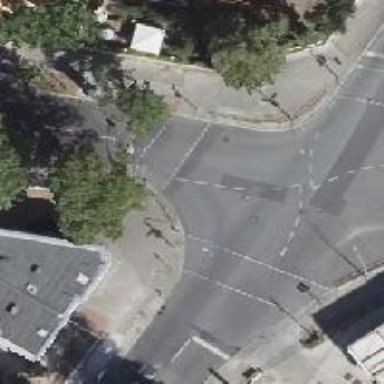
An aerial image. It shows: Road with traffic signals for signaling.